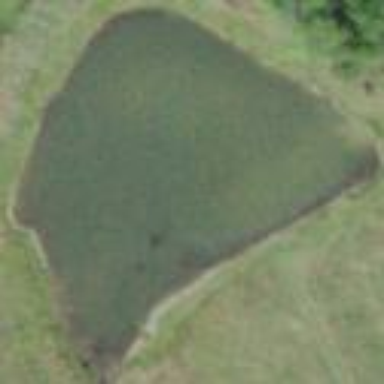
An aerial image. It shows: Pond with natural water.